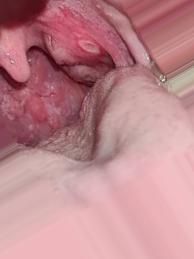
Condition: Mouth Ulcer